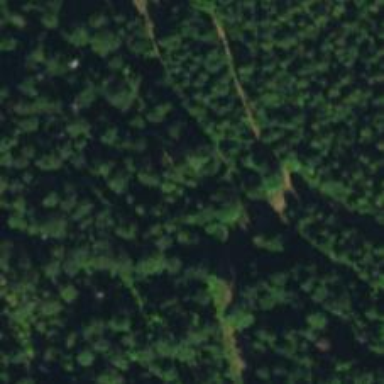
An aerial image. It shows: Backcountry path with no specific grooming.